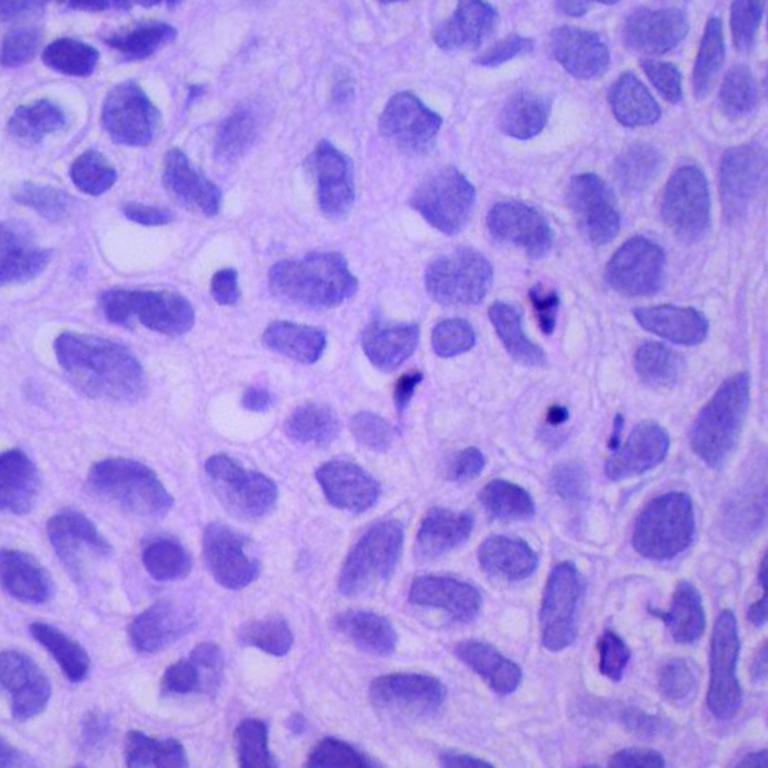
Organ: lung
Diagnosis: squamous carcinomas